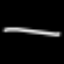
Label: line